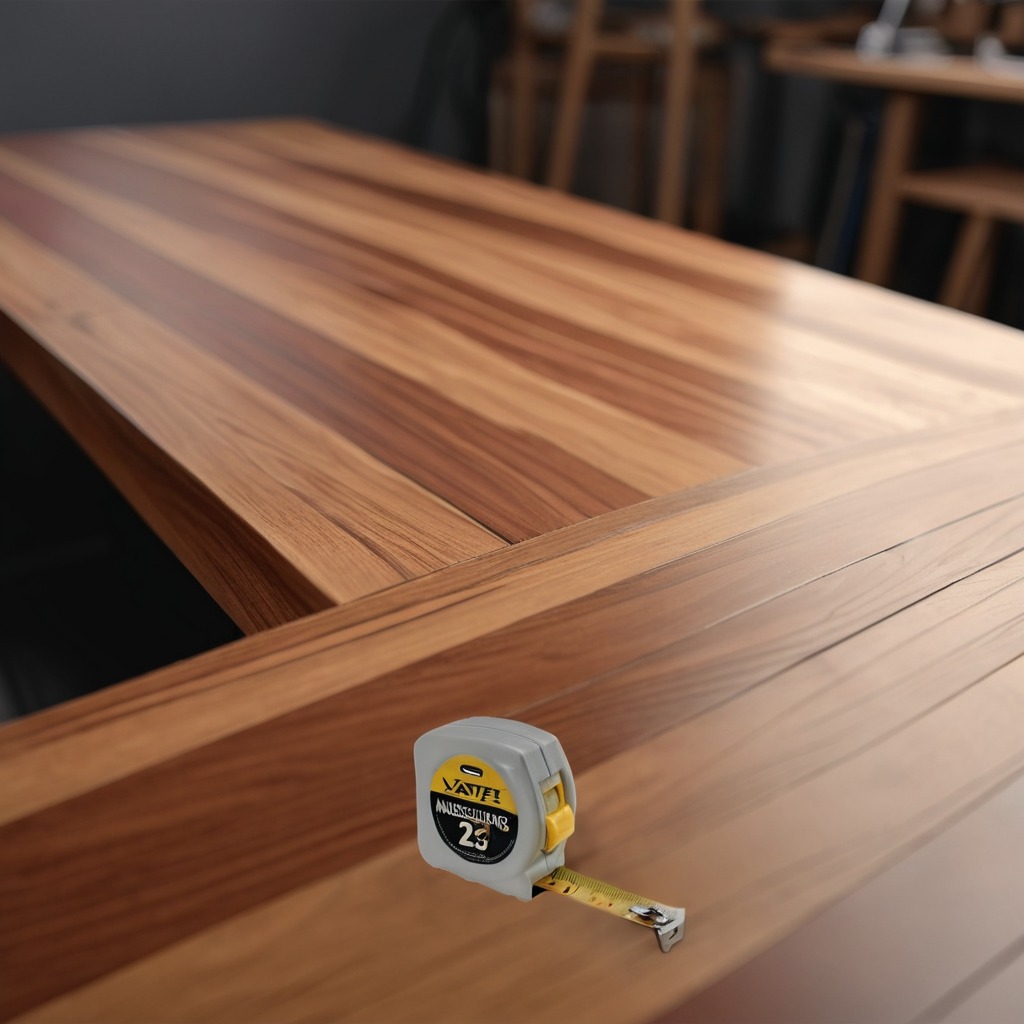
A measuring tape is lying on the wooden table in a carpentry studio.